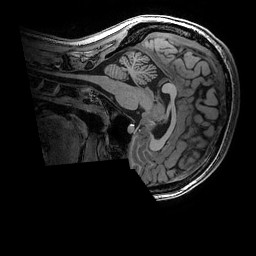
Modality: T1w
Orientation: sagittal
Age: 20
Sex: female
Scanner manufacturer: ge
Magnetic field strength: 3 T
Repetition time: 0.007 s
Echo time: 0.00342 s